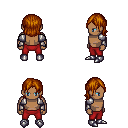
a pixel art fantasy rpg character, male body template, human, dark skin, steel arm armor, red pants, brunette long bangs hairstyle, metal boots, four views (front, back, left, right), 2x2 character sprite sheet, small pixel art, hard edges, no anti-aliasing